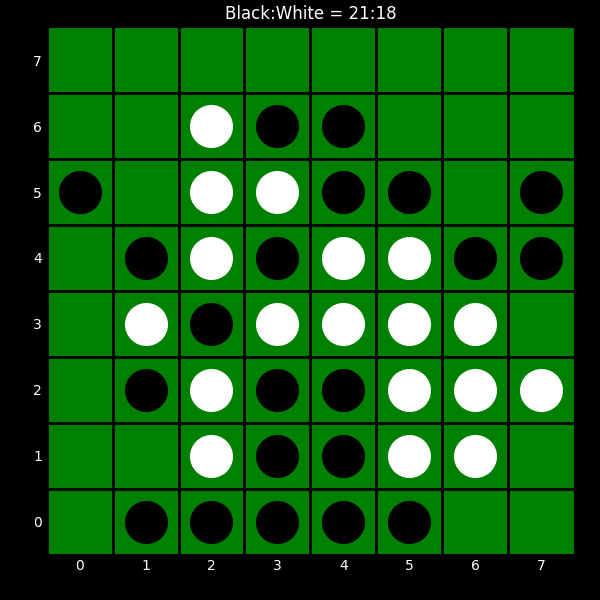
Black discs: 21
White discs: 18